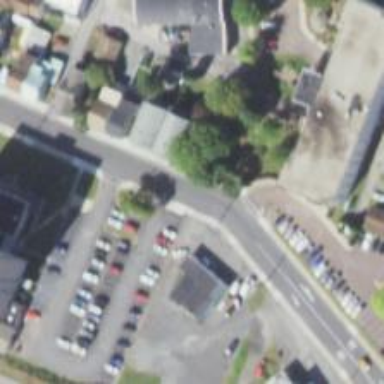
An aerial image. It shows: Unmarked crossing on footway.